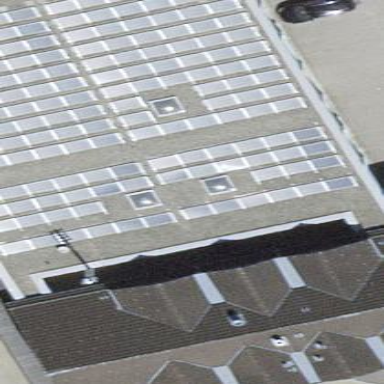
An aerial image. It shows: Commercial building.